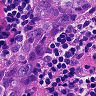
Metastatic tissue present: yes